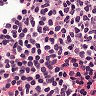
Metastatic tissue present: no